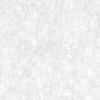
Label: no_change